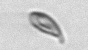
Label: Cryptophyta